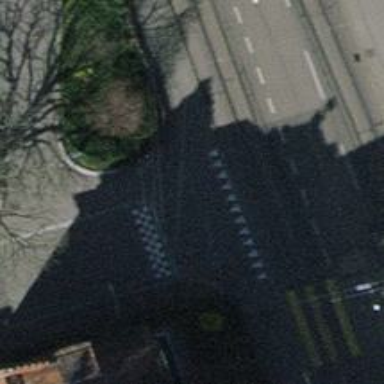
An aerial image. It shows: Unmarked crossing with traffic calming table on the road.